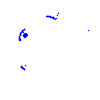
Particle: proton